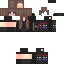
A female human skin with dark skin, wearing brown long hair dressed in a blue hoodie and black pants, featuring a closed mouth.